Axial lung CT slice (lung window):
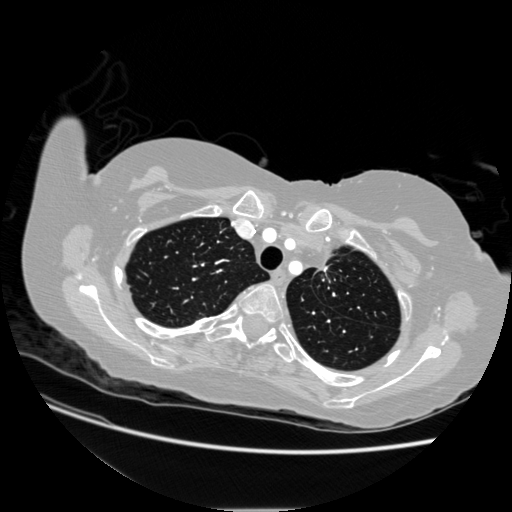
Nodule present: no